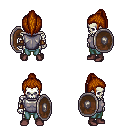
a pixel art fantasy rpg character, male body template, skeleton, steel chest armor, teal pants, brunette long topknot hairstyle, leather bracers, maroon shoes, shield, four views (front, back, left, right), 2x2 character sprite sheet, small pixel art, hard edges, no anti-aliasing